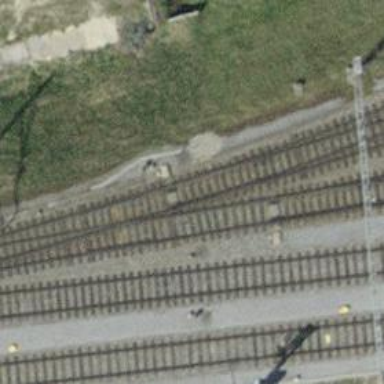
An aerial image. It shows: Railway yard with single rail track. The electrified track has contact line for power supply.